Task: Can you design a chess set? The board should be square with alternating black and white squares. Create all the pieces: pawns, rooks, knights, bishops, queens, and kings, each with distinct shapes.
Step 1917:
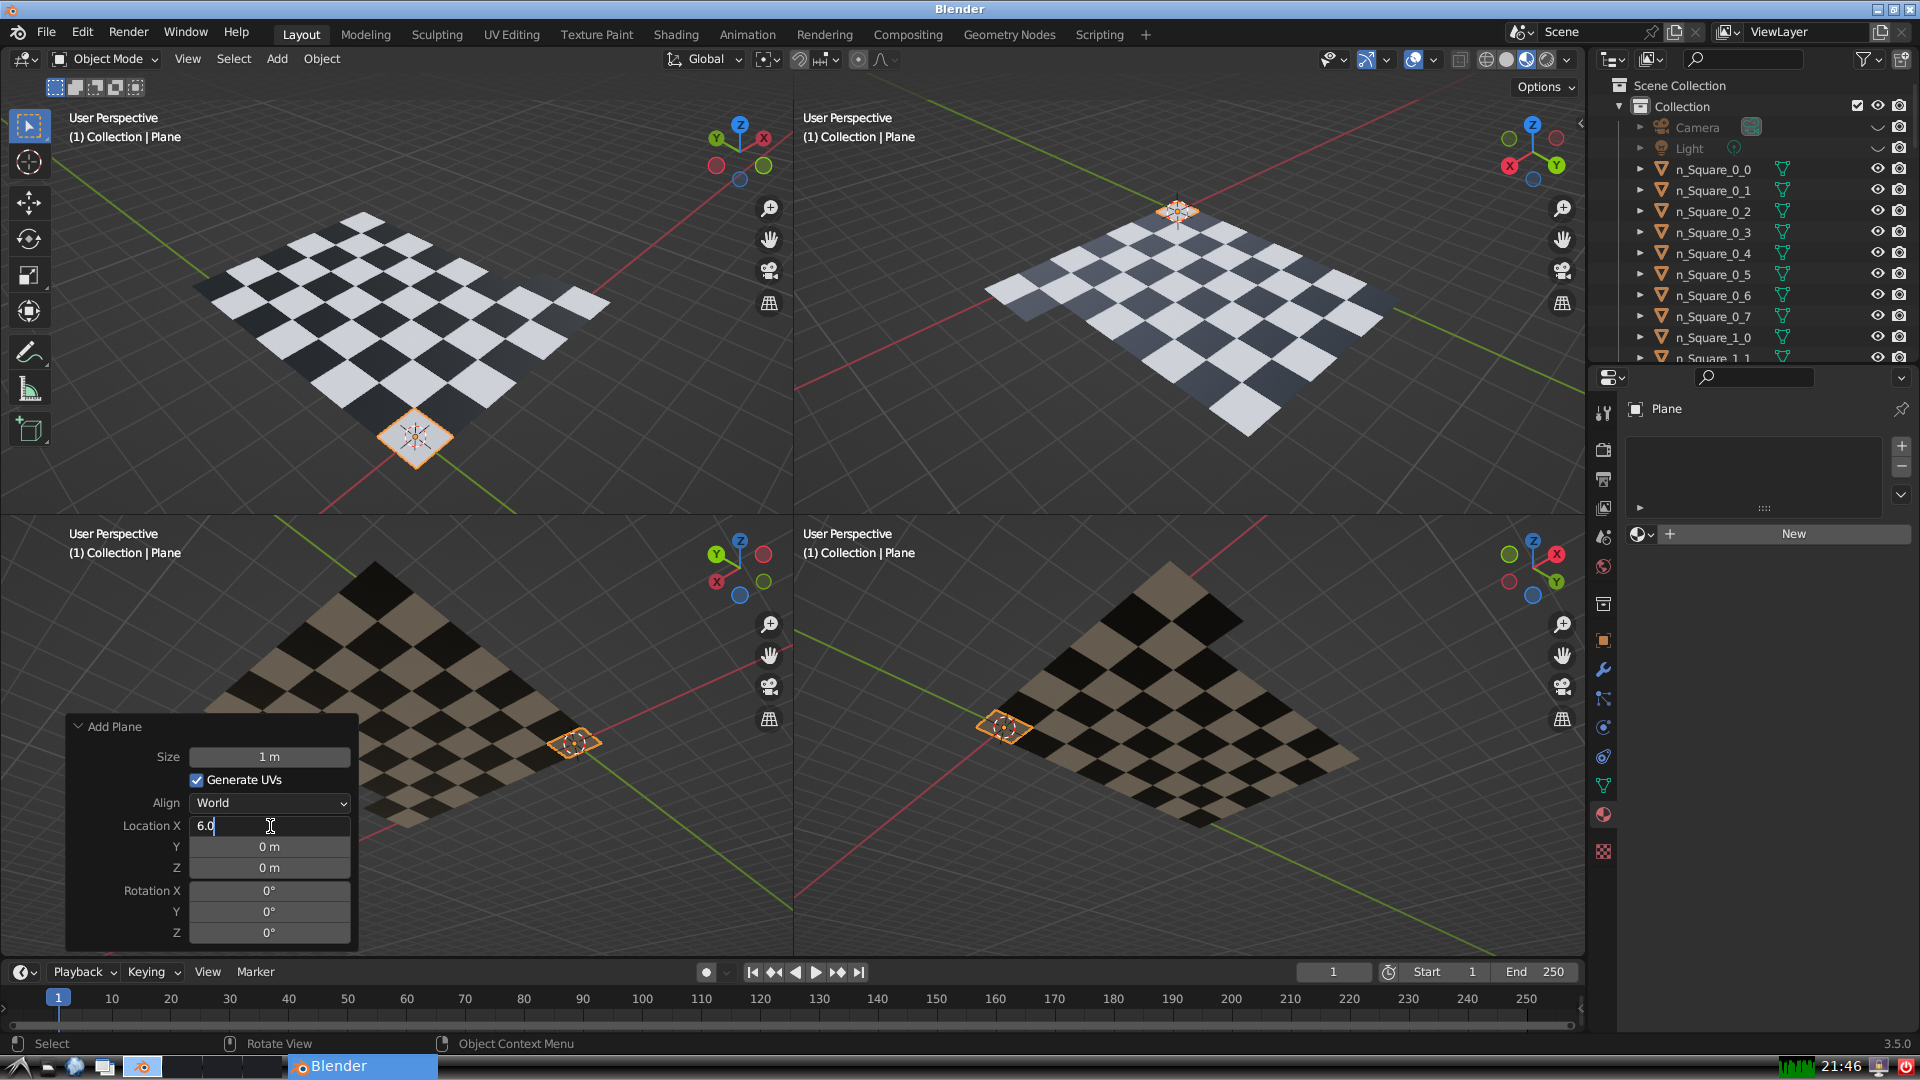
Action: {"key_press": ['Return']}